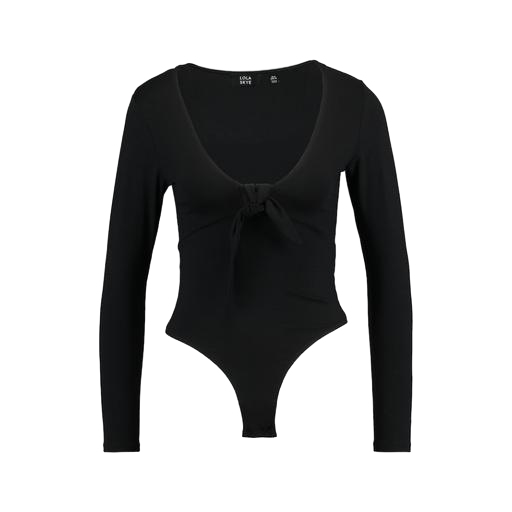
black plunge bodysuit, black tie-front top, black mira cape-effect bodysuit, white background